Question: Currently the npm package <URL> is on version 3.8.12. Running 'npm install mongoose --save' correctly installs version 3.8.12 and saves the dependency to package.json as follows:
'''
"dependencies": {
"mongoose": "^3.8.12"
}
'''
If you look in 'node_modules/mongoose/package.json' you can see that the installed version is indeed 3.8.12. However, if I now run 'npm update' then npm will go ahead and install an unstable version of mongoose (3.9.0). I assume this is because of the caret in the dependency entry which tells npm to go ahead and upgrade minor versions (i.e. 3.8 to 3.9). That's fine, except I don't want any prerelease versions. If I modify the dependency and remove the caret then 'npm update' works as expected, except of course that I now have to manually upgrade the dependency version even for minor and patch updates.
You can see from running 'npm info mongoose' that they have a "latest" tag and an "unstable" tag.

So clearly 'npm install' uses latest unless otherwise specified, while 'npm update' is ignoring the tag altogether and grabbing the latest minor version it's aware of.
Is there a way to modify the dependency so 'npm update' will pull in the latest minor version but ignore any prerelease versions?
## UPDATE
Same issue occurs if I try to use '3.x.x' as the dependency. I was hoping that would still allow me to upgrade through minor versions without prerelease versions but that's not the case :/
Tilde ('~3.8.12') technically works but it's a bandaid. The only reason it "works" is because the breaking changes being introduced are in '3.9.0-unstable' and tilde doesn't allow npm to upgrade across minor versions. If these "unstable" changes were introduced in '3.8.13-unstable' then this same issue would occur even when using the tilde.
## UPDATE 2
I also tried manually specifying the "latest" tag: '^3.8.12-latest'. That didn't change anything; 'npm update' ignores the tag entirely, even if it's explicitly in the dependency listing itself :/
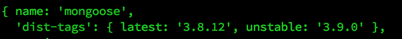
Answer: does not specify a way to tell apart stable and unstable versions.
As you said the caret would allow for to install any version, while the tilde would allow any version even if the next version is called .
Sadly, the same happens with any operator, so there's no escape.
As you see, you are better off using the specific version .